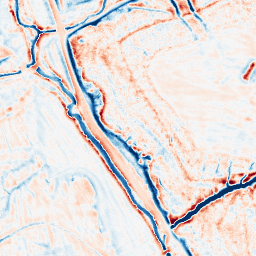
Category: edge_preserving
Decomposition family: bilateral
Decomposition parameters: d: 15
sigma_color: 150
sigma_space: 100
Upsampling method: quintic
Upsampling parameters: scale: 8
Upsampling scale: 8